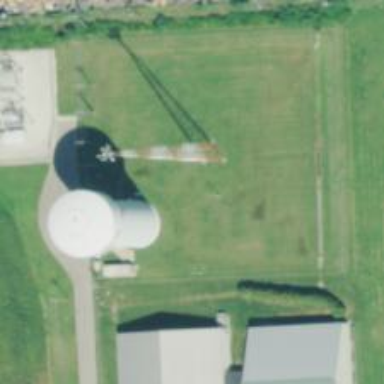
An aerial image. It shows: Mast tower used for communication.